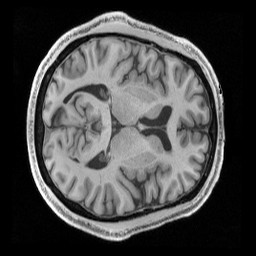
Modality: T1w
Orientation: axial
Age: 65
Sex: male
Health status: healthy
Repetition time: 2.4 s
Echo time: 0.00222 s